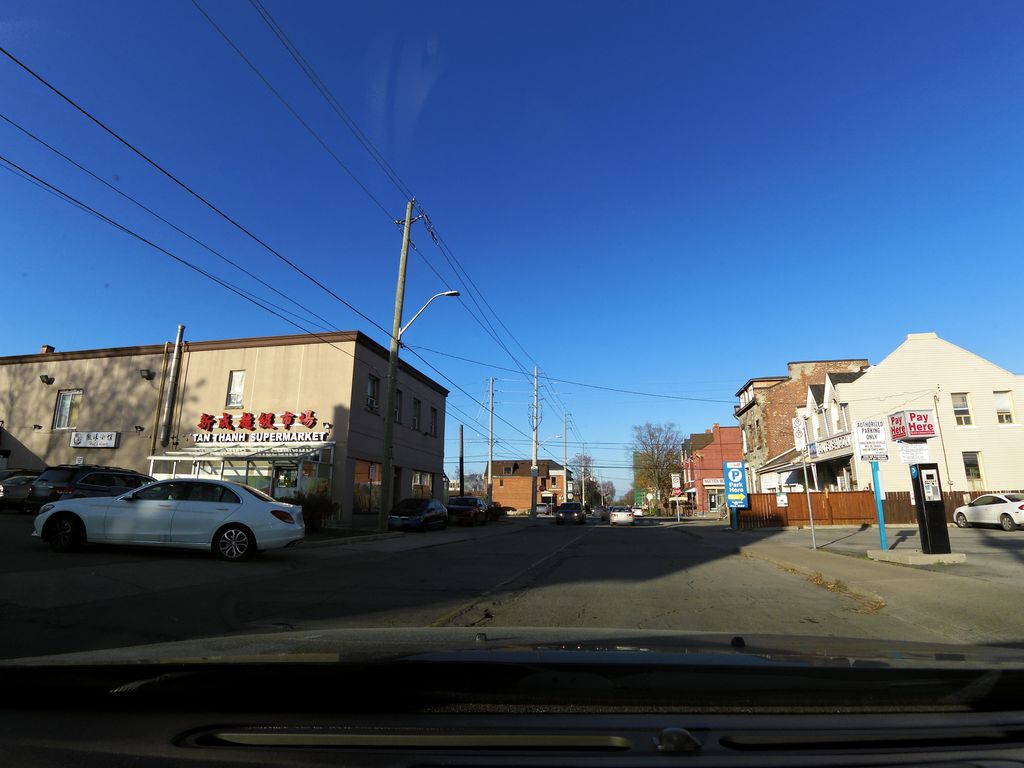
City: hamilton